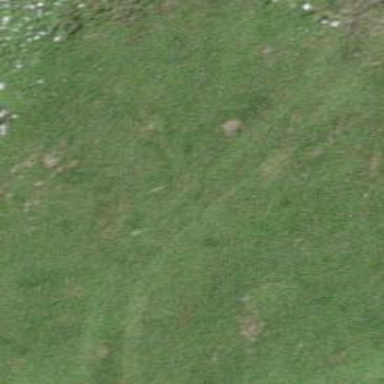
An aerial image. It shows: Grass track with grade5 tracktype.